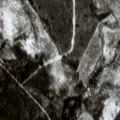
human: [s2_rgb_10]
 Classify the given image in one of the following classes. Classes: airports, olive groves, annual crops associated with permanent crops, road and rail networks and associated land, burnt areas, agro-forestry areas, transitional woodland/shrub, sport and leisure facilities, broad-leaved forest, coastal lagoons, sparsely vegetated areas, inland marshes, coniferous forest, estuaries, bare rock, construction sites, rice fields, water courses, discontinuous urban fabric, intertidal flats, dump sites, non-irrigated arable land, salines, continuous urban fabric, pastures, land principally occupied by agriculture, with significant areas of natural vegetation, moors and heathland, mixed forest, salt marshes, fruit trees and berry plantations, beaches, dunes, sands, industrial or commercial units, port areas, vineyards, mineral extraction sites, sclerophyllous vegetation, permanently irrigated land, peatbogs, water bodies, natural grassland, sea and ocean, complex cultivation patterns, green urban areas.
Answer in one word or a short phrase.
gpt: coniferous forest, mixed forest, transitional woodland/shrub